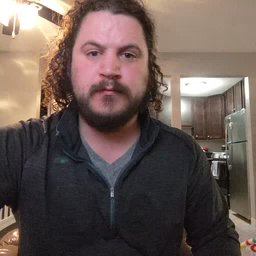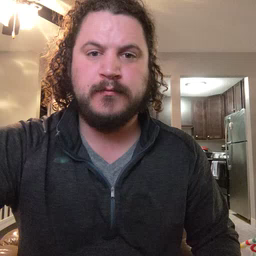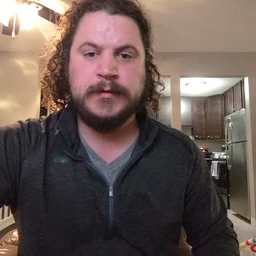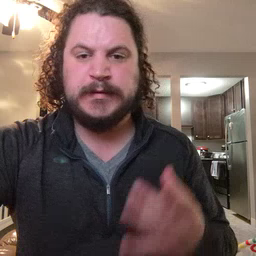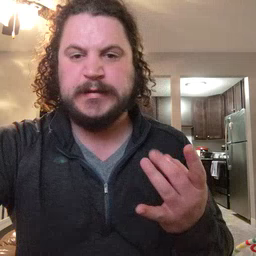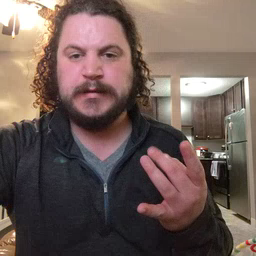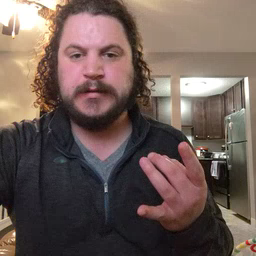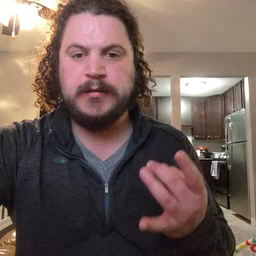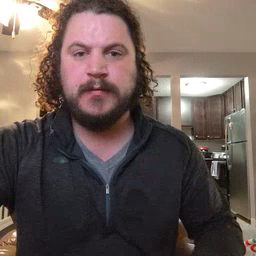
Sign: sticky